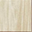
Piece: xx